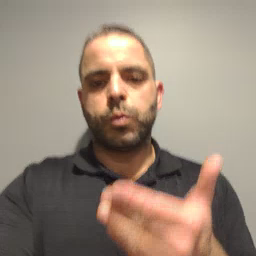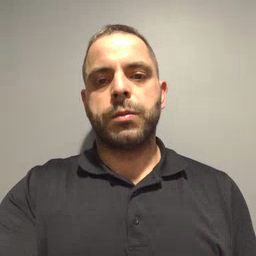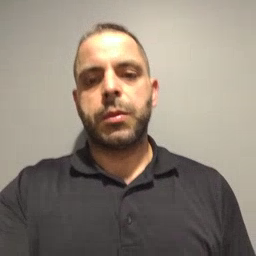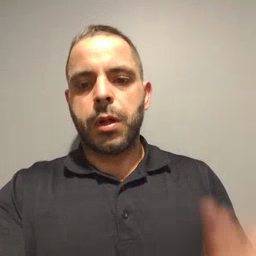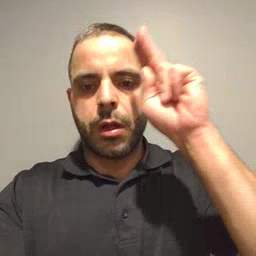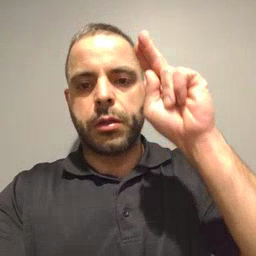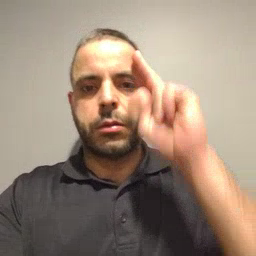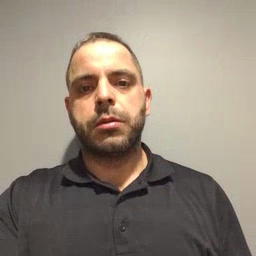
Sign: uncle